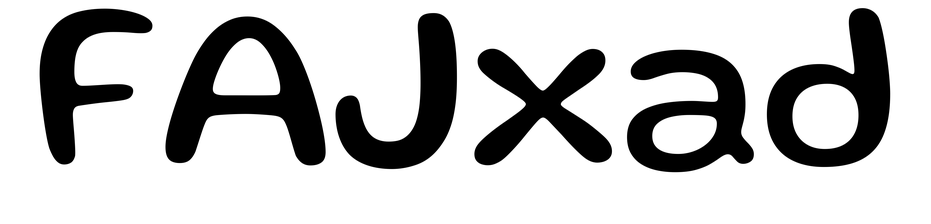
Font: Gluten_Regular